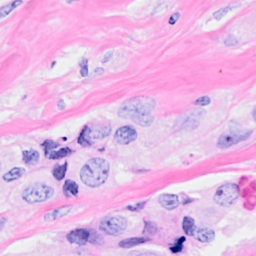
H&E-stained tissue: Breast